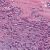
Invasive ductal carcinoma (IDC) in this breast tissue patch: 1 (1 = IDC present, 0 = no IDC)